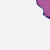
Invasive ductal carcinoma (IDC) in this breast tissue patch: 0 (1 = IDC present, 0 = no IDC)